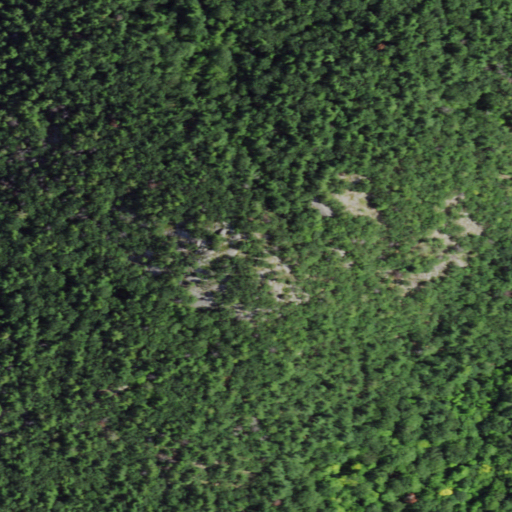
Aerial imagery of mountain in New York named Bear Mountain containing deciduous forest, mixed forest, evergreen forest, and pasture